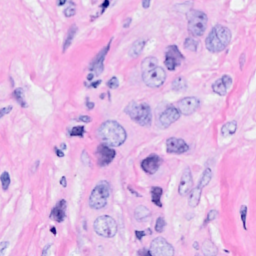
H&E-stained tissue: Breast